Question: I have a Rails app that displays a Googe Form in a Bootstrap modal.
Here is a picture of the browser:

I would like to add a default to the 'name' input field.
This is the coffeescript code - that doesn't work:
'''
$(document).ready ->
$("#gformshow2").click ->
alert "hi"
document.getElementById("entry_252495961").value="david"
return
'''
The "hi" alert displays just before the modal is opened.
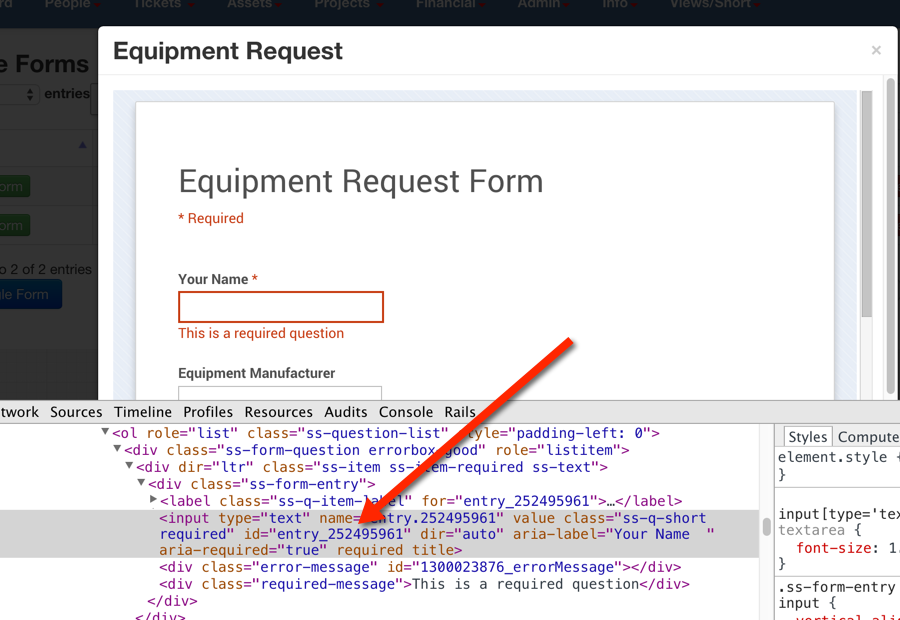
Answer: The reason is the form is in an iframe which you have no access to. The coffeescript code gets executed on your page, not the Google form.
As far as I know it is not possible for you to modify the content of that Google Form (think of the security implications... it would mean that you could fill it out for them, even submitting it without their consent)